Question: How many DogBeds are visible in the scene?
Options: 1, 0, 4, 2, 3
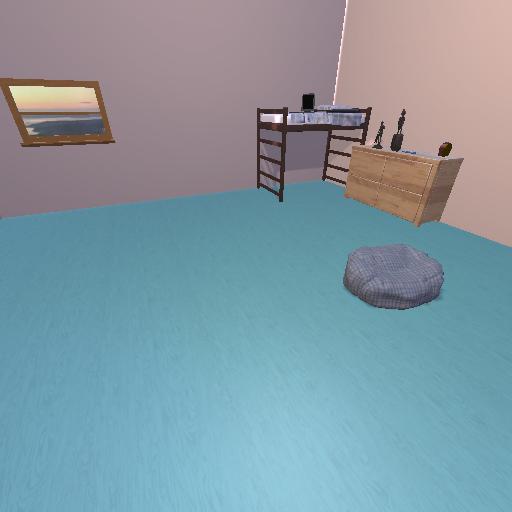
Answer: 1